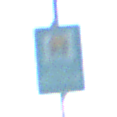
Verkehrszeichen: Wasserschutzgebiet
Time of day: MorningAfternoon
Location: Outdoor (Nature)
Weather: PartlyCloudy
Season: NotSpecified
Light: Natural